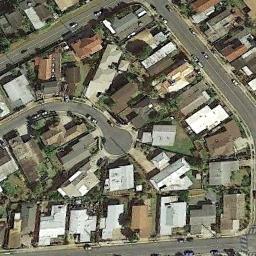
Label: dense_residential